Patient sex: M
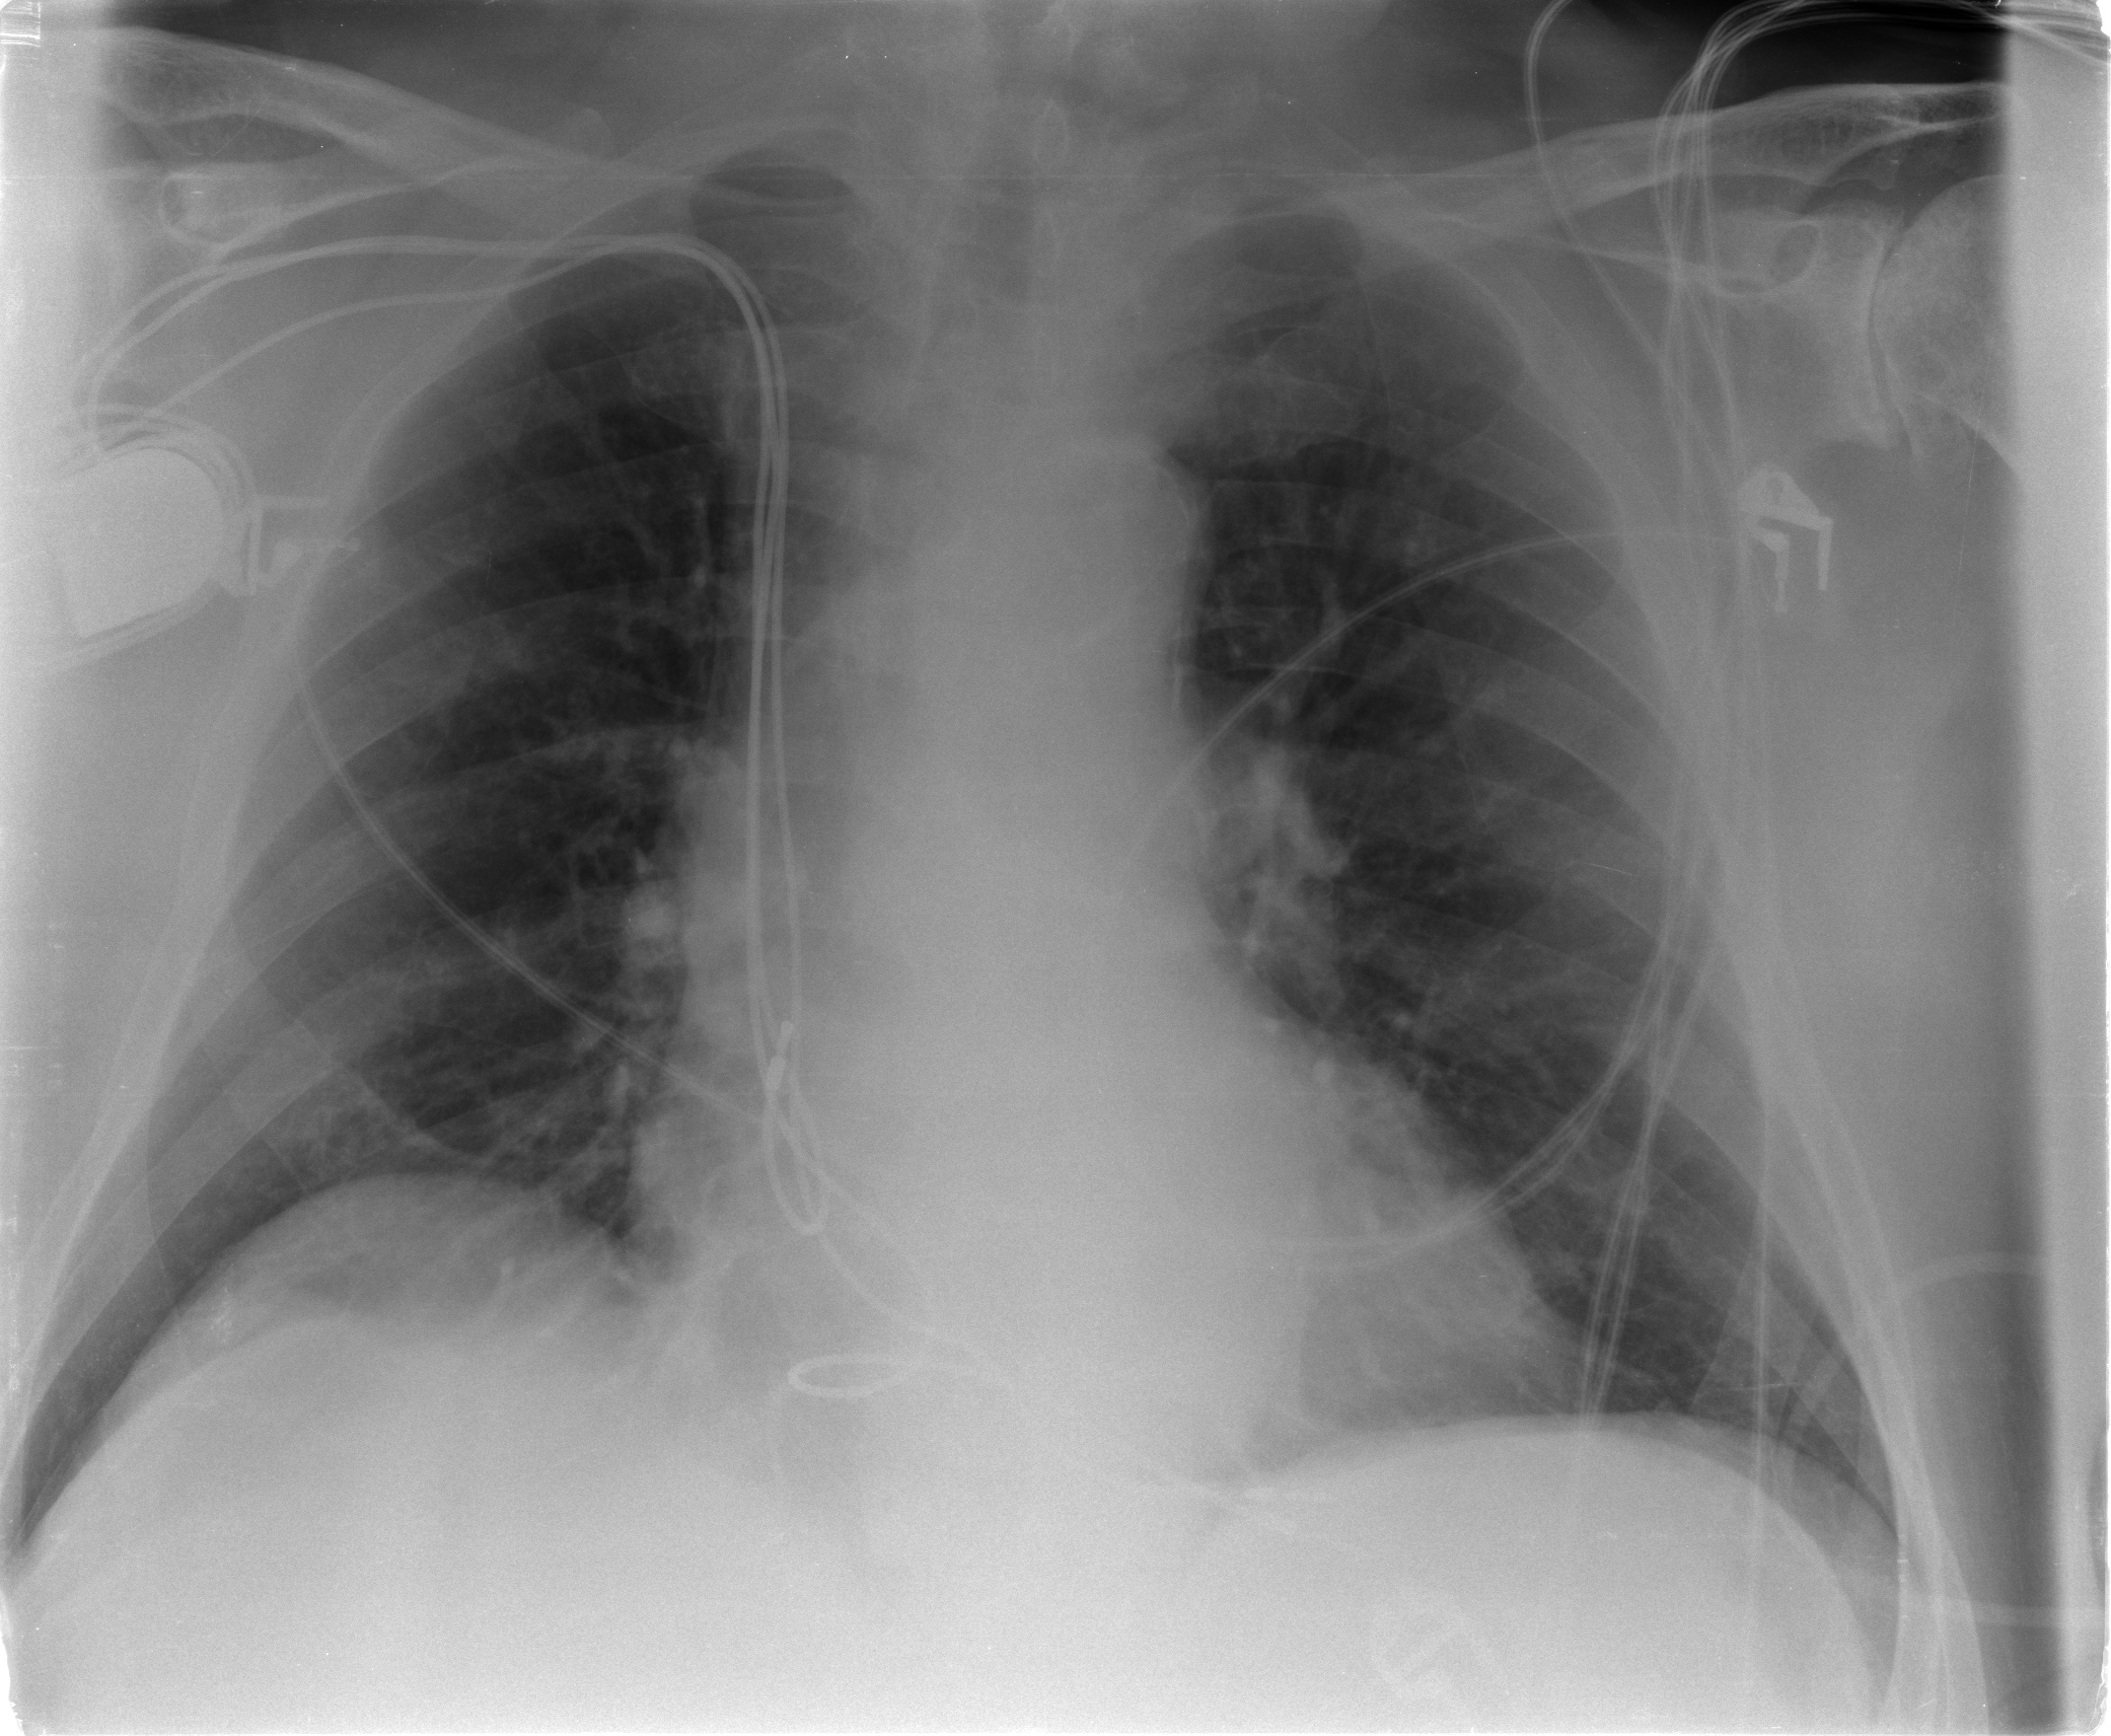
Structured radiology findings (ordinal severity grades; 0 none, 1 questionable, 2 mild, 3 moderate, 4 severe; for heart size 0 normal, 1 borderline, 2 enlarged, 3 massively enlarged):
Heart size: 0
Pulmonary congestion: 0
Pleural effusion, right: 0
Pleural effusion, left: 0
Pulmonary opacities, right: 0
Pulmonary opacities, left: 0
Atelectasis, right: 2
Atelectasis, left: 2